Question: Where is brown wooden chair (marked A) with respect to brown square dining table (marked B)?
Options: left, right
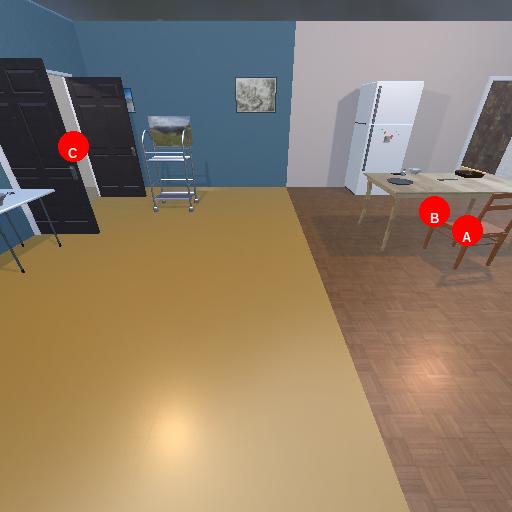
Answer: left